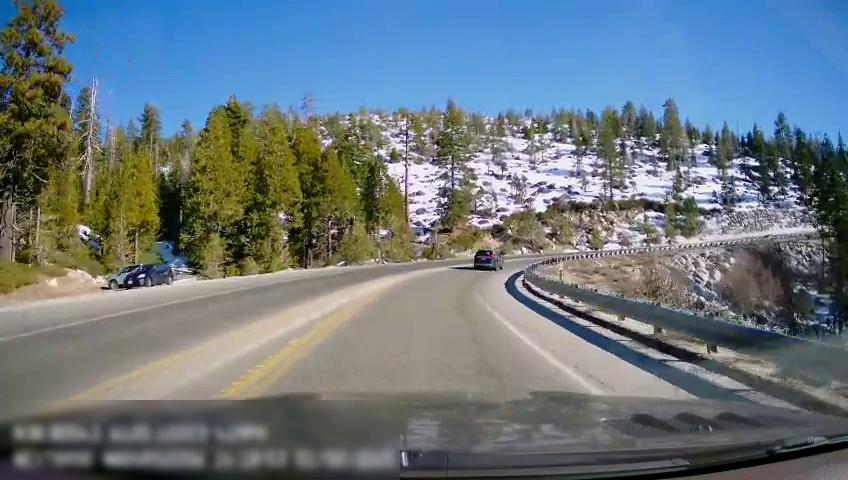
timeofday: Day
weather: Sunny
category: Drivable Space
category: Vehicles | SUV
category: Vehicles | Truck
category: Vehicles | Car
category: Lanes | Current Lane
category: Lanes | Alternate Lane
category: Lanes | Current Lane
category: Lanes | Opposite Lane